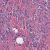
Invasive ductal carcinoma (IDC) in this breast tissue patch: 1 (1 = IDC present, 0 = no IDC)